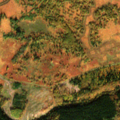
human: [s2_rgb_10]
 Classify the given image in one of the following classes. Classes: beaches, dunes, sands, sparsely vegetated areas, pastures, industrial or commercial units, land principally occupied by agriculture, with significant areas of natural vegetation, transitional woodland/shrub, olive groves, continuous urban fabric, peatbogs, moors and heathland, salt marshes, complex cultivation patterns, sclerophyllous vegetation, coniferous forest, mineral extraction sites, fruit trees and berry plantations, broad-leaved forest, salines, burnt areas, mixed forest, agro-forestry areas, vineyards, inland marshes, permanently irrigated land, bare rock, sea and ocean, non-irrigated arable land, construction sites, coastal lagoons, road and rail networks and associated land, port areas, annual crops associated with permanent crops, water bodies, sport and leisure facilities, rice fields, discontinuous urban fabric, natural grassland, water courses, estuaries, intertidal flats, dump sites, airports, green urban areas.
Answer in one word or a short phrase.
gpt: coniferous forest, moors and heathland, transitional woodland/shrub